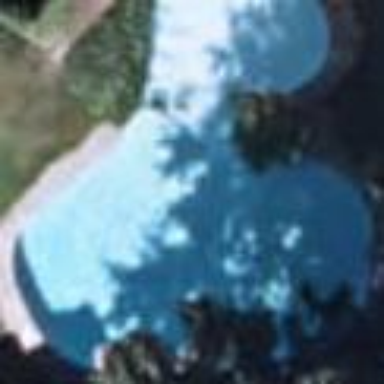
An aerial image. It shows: Swimming pool located in leisure land.